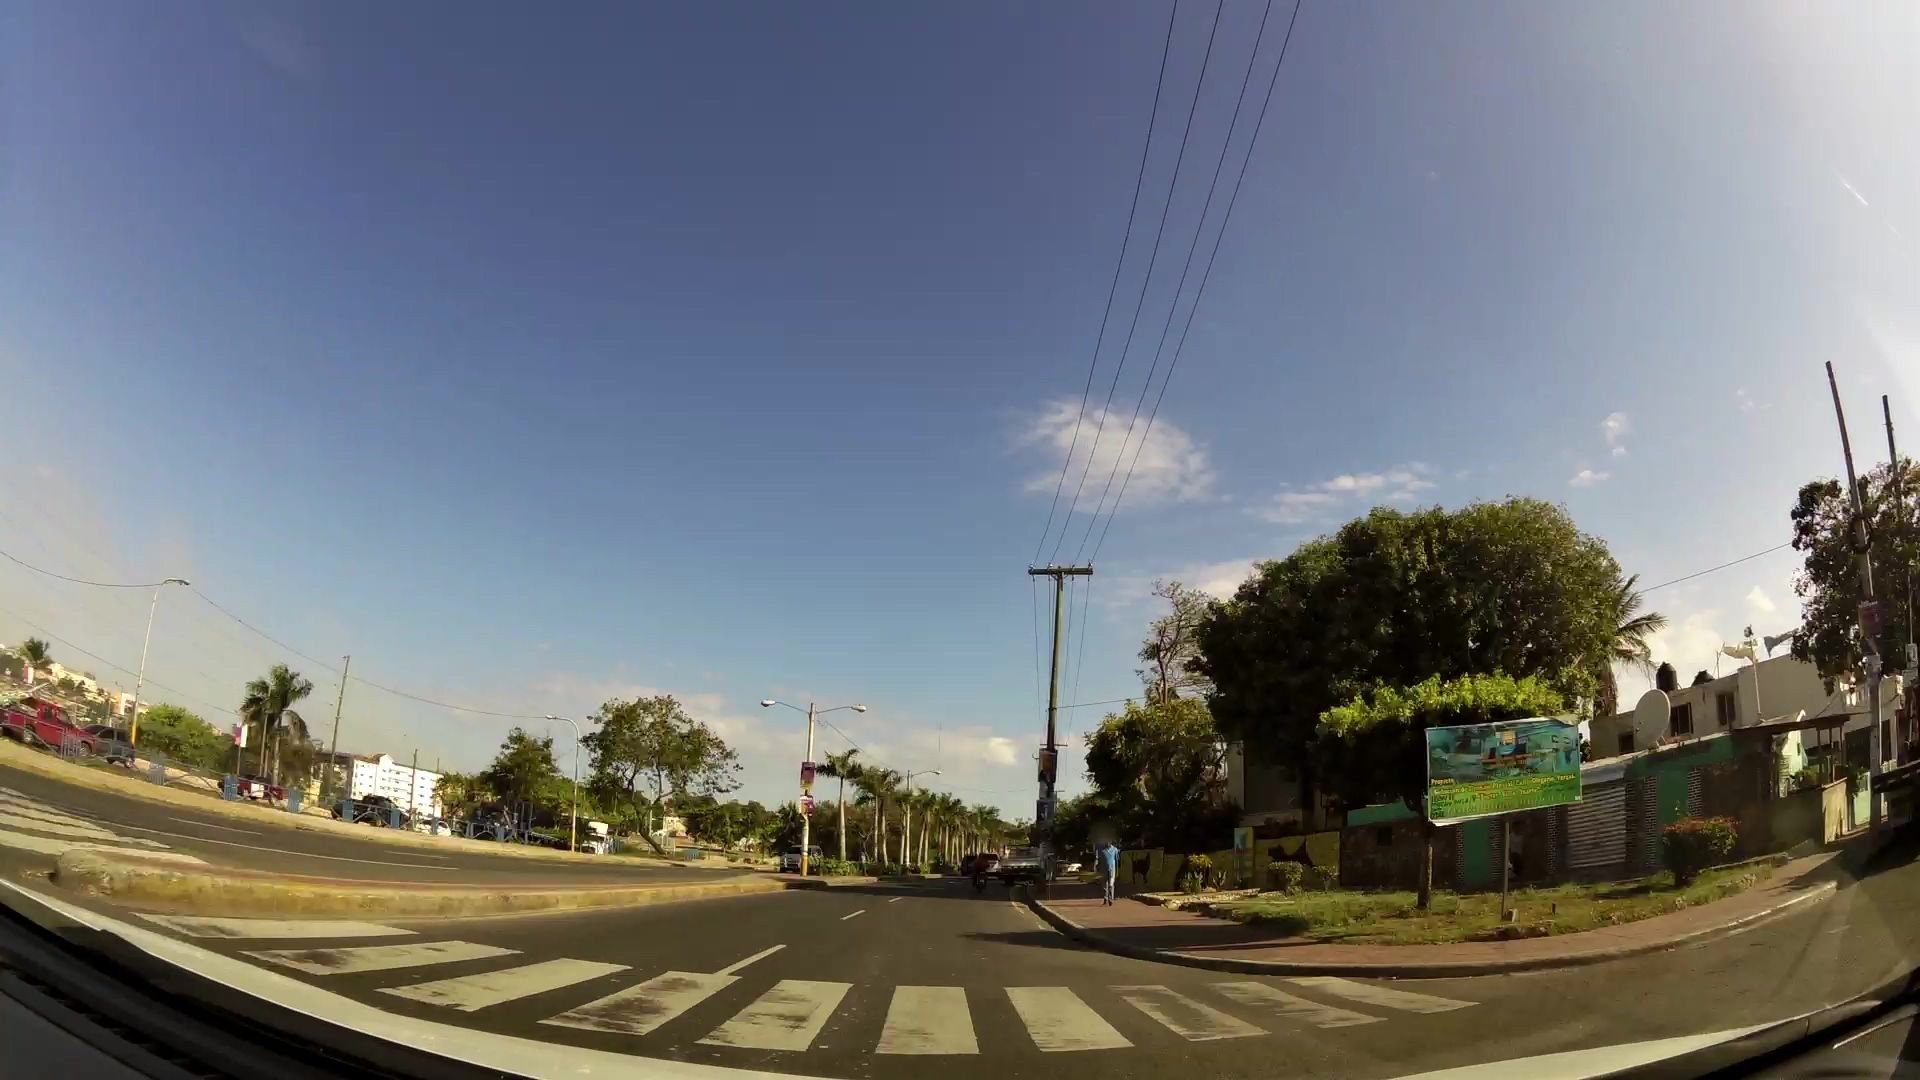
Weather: clear
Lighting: day
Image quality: good
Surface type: driving surface
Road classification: primary
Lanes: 2
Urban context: urban centre
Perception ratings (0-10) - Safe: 1.47, Lively: 9.43, Beautiful: 4.11, Boring: 4.6, Depressing: 3.18, Wealthy: 2.02